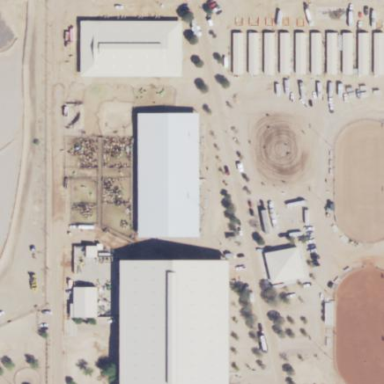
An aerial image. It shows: Sports centre dedicated to equestrian activities.